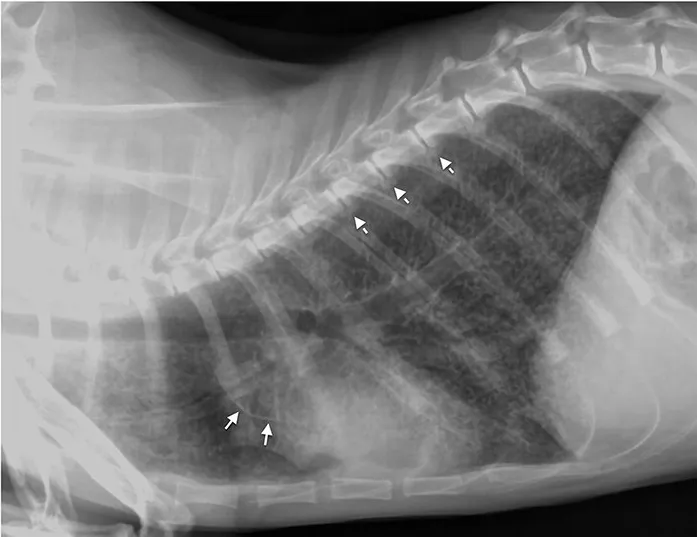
Right lateral view. Thoracic radiographs of hypercalcemic case 2 revealed increased lung volume and a diffuse bronchointerstitial pattern with structured peri-bronchial mineralization. Furthermore, multiple areas of mineralization were visible along the aortic arch (arrow) and the ventral surface of the thoracic vertebral bodies (dotted arrow).
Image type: radiology (x_ray)